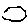
Label: hexagon